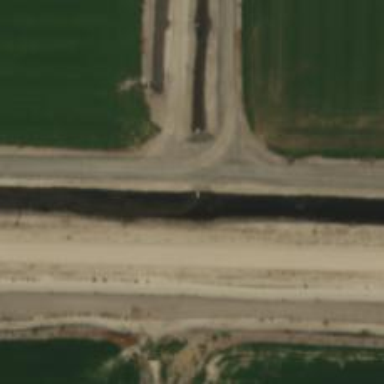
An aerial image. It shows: Culvert underpass for canal.